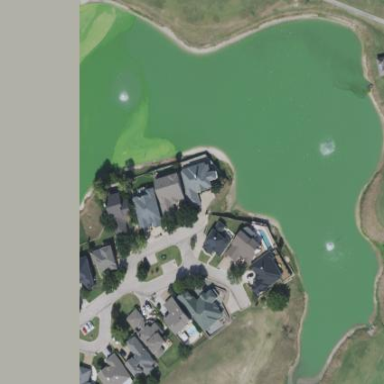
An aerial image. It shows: Scenic view of water hazard on golf course. The natural water feature adds beauty to the landscape.